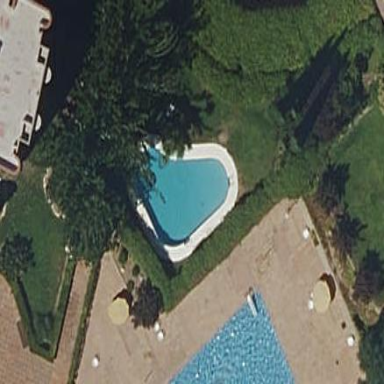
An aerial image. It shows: Swimming pool located in leisure land.